Question: I'm trying to retrieve binary image data from my SQL server and export it into my pdf file by using the follow method
'''
phrase.Add(new Chunk("Image :", normalFont));
Byte[] bytes = (Byte[])dr[0];
Response.Buffer = true;
Response.Charset = "";
Response.Cache.SetCacheability(HttpCacheability.NoCache);
Response.ContentType = "image/jpg";
Response.BinaryWrite(bytes);
Response.Flush();
Response.End();
phrase.Add(bytes);
table.AddCell(phrase);
'''
When i'm trying to display binary image data into my webapp using the above method, it works perfectly fine. Unfortunately when i want to export the image into my pdf file it doesn't work.
I have error like this on the phrase.Add method. I know i'm doing something wrong but i cant figure it out

Here is my entire back-end code for my PDF button.
'''
protected void btnPDF_Click(object sender, EventArgs e)
{
var doc1 = new Document();
var filename = "MyTestPDF" + DateTime.Now.ToString("yyyyMMddHHmmssfff") + ".pdf";
var output = new FileStream(Path.Combine("C:\Users\apr12mpsip\Desktop\New folder", filename), FileMode.Create);
PdfWriter.GetInstance(doc1, output);
PdfPCell cell = null;
doc1.Open();
PdfPTable table = new PdfPTable(1);
table.TotalWidth = 585f;
table.LockedWidth = true;
var logo = iTextSharp.text.Image.GetInstance(Server.MapPath("~/image/logo.jpg"));
doc1.Add(logo);
var titleFont = FontFactory.GetFont("Arial", 18, Font.BOLD);
doc1.Add(new Paragraph("Official Report. Member Report ID : " + DDLCase.SelectedValue, titleFont));
var normalFont = FontFactory.GetFont(FontFactory.HELVETICA, 14, Font.BOLD);
var phrase = new Phrase();
SqlConnection con = new SqlConnection("Data Source = localhost; Initial Catalog = project; Integrated Security = SSPI");
SqlCommand cm = new SqlCommand("Select lro.fullname, lro.contact, mr.typeofcrime, mr.location,mr.crdatetime, pr.policeid, pr.prdatetime, mr.citizenreport, pr.policereport, aor.officialreport, mr.image1 from MemberReport mr, PoliceReport pr, LoginRegisterOthers lro, AdminOfficialReport aor where mr.memberreportid = '" + DDLCase.SelectedValue + "' and mr.memberreportid=pr.memberreportid and pr.policereportid=aor.policereportid", con);
con.Open();
SqlDataReader dr;
dr = cm.ExecuteReader();
if (dr.Read())
{
phrase.Add(new Chunk("Full Name :", normalFont));
phrase.Add(dr[0].ToString());
phrase.Add(Chunk.NEWLINE);
phrase.Add(Chunk.NEWLINE);
phrase.Add(Chunk.NEWLINE);
phrase.Add(new Chunk("Contact :", normalFont));
phrase.Add(dr[1].ToString());
phrase.Add(Chunk.NEWLINE);
phrase.Add(Chunk.NEWLINE);
phrase.Add(Chunk.NEWLINE);
phrase.Add(new Chunk("Type Of Crime :", normalFont));
phrase.Add(dr[2].ToString());
phrase.Add(Chunk.NEWLINE);
phrase.Add(Chunk.NEWLINE);
phrase.Add(Chunk.NEWLINE);
phrase.Add(new Chunk("Location :", normalFont));
phrase.Add(dr[3].ToString());
phrase.Add(Chunk.NEWLINE);
phrase.Add(Chunk.NEWLINE);
phrase.Add(Chunk.NEWLINE);
phrase.Add(new Chunk("Citizen Report Date Time :", normalFont));
phrase.Add(dr[4].ToString());
phrase.Add(Chunk.NEWLINE);
phrase.Add(Chunk.NEWLINE);
phrase.Add(Chunk.NEWLINE);
phrase.Add(new Chunk("Police ID :", normalFont));
phrase.Add(dr[5].ToString());
phrase.Add(Chunk.NEWLINE);
phrase.Add(Chunk.NEWLINE);
phrase.Add(Chunk.NEWLINE);
phrase.Add(new Chunk("Police Report Date Time :", normalFont));
phrase.Add(dr[6].ToString());
phrase.Add(Chunk.NEWLINE);
phrase.Add(Chunk.NEWLINE);
phrase.Add(Chunk.NEWLINE);
phrase.Add(new Chunk("Citizen Report :", normalFont));
phrase.Add(dr[7].ToString());
phrase.Add(Chunk.NEWLINE);
phrase.Add(Chunk.NEWLINE);
phrase.Add(Chunk.NEWLINE);
phrase.Add(new Chunk("Police Report :", normalFont));
phrase.Add(dr[8].ToString());
phrase.Add(Chunk.NEWLINE);
phrase.Add(Chunk.NEWLINE);
phrase.Add(Chunk.NEWLINE);
phrase.Add(new Chunk("Official Report :", normalFont));
phrase.Add(dr[9].ToString());
phrase.Add(Chunk.NEWLINE);
phrase.Add(Chunk.NEWLINE);
phrase.Add(Chunk.NEWLINE);
phrase.Add(new Chunk("Image :", normalFont));
Byte[] bytes = (Byte[])dr[0];
Response.Buffer = true;
Response.Charset = "";
Response.Cache.SetCacheability(HttpCacheability.NoCache);
Response.ContentType = "image/jpg";
Response.BinaryWrite(bytes);
Response.Flush();
Response.End();
phrase.Add(bytes);
table.AddCell(phrase);
}
dr.Close();
doc1.Add(table);
doc1.Close();
'''
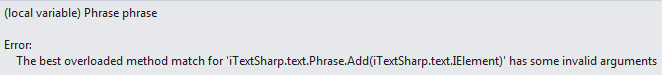
Answer: To add an image when creating a PDF with iTextSharp, you should use the 'Image' class (from the 'iTextSharp.text' namespace). This class has numerous static helper method 'GetInstance' overloads which assist in creating an 'Image' instance, cf. <URL>. In your case most likely the overload with only one 'byte[]' argument will do:
'''
using iTextSharp.text;
[...]
Byte[] bytes = (Byte[])dr[10];
Image image = Image.GetInstance(bytes);
Chunk imageChunk = new Chunk(image, 0, 0);
phrase.Add(imageChunk);
'''